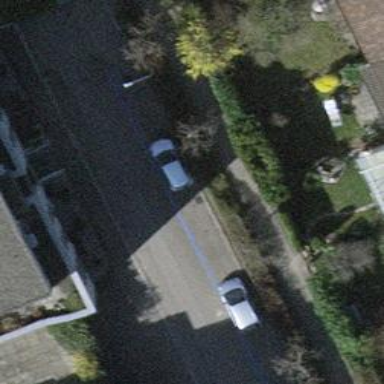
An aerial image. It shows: Avenue lined with trees.